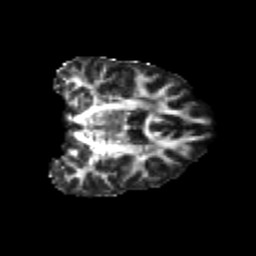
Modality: FA
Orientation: coronal
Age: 21
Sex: male
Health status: healthy
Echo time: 0.074 s